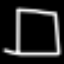
Label: square